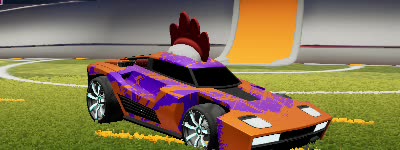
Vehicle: breakout